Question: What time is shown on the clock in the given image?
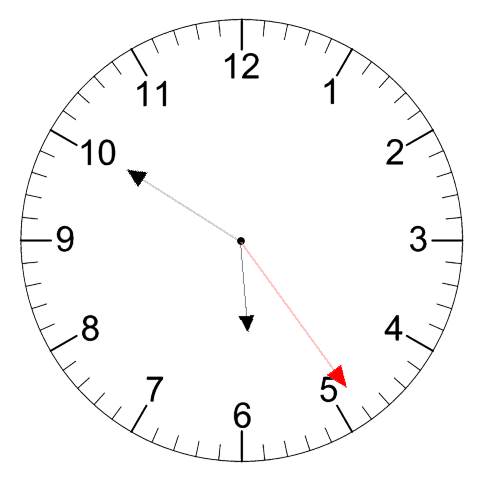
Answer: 05:50:24